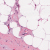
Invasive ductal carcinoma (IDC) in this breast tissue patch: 1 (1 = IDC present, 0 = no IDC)